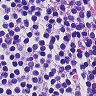
Metastatic tissue present: no